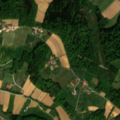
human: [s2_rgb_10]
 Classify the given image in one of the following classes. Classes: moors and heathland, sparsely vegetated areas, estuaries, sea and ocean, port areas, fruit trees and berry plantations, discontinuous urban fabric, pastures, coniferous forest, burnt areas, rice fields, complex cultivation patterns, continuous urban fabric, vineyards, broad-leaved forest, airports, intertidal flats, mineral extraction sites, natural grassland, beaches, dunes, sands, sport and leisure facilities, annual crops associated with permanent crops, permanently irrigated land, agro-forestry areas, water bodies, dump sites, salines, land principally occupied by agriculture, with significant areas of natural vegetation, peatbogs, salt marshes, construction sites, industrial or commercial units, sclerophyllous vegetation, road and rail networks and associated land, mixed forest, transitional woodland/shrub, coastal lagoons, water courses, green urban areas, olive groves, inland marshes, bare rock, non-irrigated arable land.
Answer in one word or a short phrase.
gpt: non-irrigated arable land, complex cultivation patterns, land principally occupied by agriculture, with significant areas of natural vegetation, broad-leaved forest, mixed forest